Field crop: tomato
Growth stage: 1
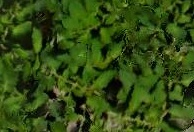
Species: tomato